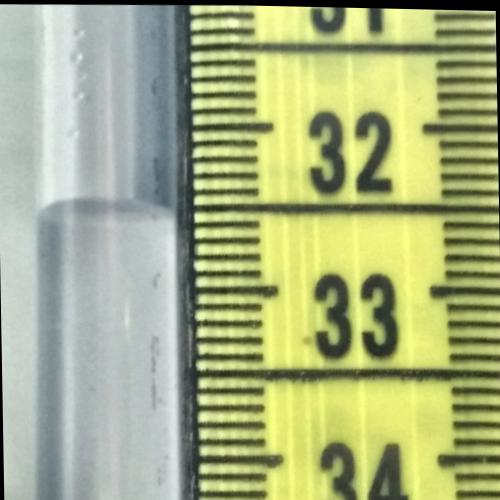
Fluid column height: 32.5 cm